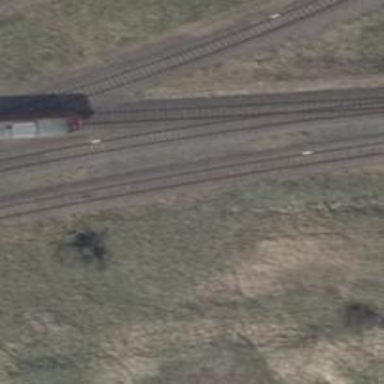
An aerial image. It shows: Railway siding for service.